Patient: sex M, age 57
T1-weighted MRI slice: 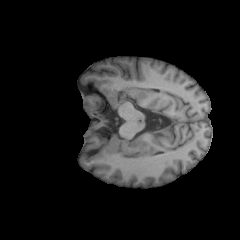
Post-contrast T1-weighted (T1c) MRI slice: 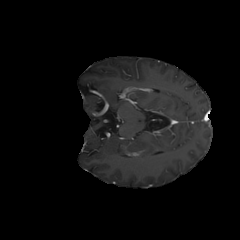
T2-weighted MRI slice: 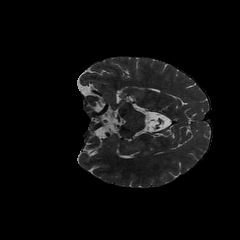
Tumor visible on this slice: no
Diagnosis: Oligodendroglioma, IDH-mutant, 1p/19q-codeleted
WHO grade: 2